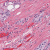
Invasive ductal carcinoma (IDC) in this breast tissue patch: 1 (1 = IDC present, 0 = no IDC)